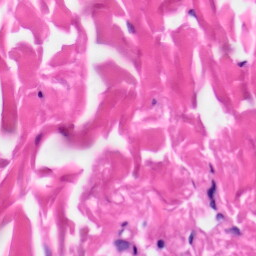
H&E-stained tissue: Skin